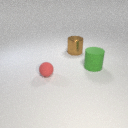
large green rubber cylinder behind small red rubber sphere